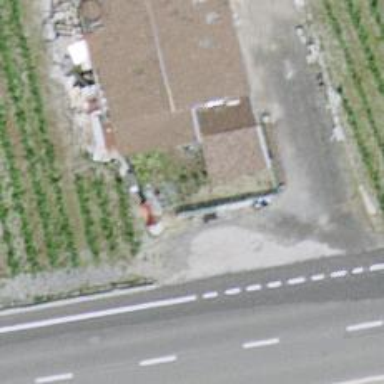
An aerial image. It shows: Simple house.